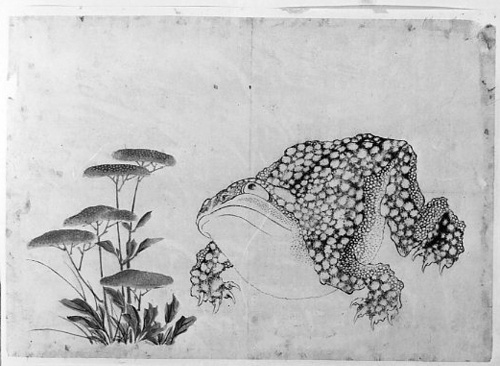
Artist: Hokusai School
Date: 19th century
Object type: Painting
Classification: Paintings
Medium: Unmounted painting; ink and color on paper
Culture: Japan
Period: Edo period (1615–1868)
Dimensions: 10 1/2 x 14 1/2 in. (26.7 x 36.8 cm)
Department: Asian Art
Credit line: Fletcher Fund, 1938
Accession year: 1938
Repository: Metropolitan Museum of Art, New York, NY
Tags: Frogs